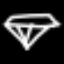
Label: diamond